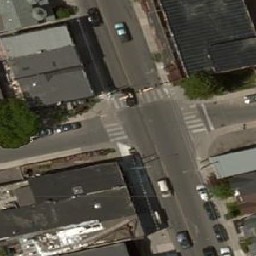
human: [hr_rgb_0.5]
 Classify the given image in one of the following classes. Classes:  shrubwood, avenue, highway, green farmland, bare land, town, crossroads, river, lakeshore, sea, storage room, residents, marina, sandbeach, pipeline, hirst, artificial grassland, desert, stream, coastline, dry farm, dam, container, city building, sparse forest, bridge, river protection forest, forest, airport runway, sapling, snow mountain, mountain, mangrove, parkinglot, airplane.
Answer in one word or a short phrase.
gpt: crossroads